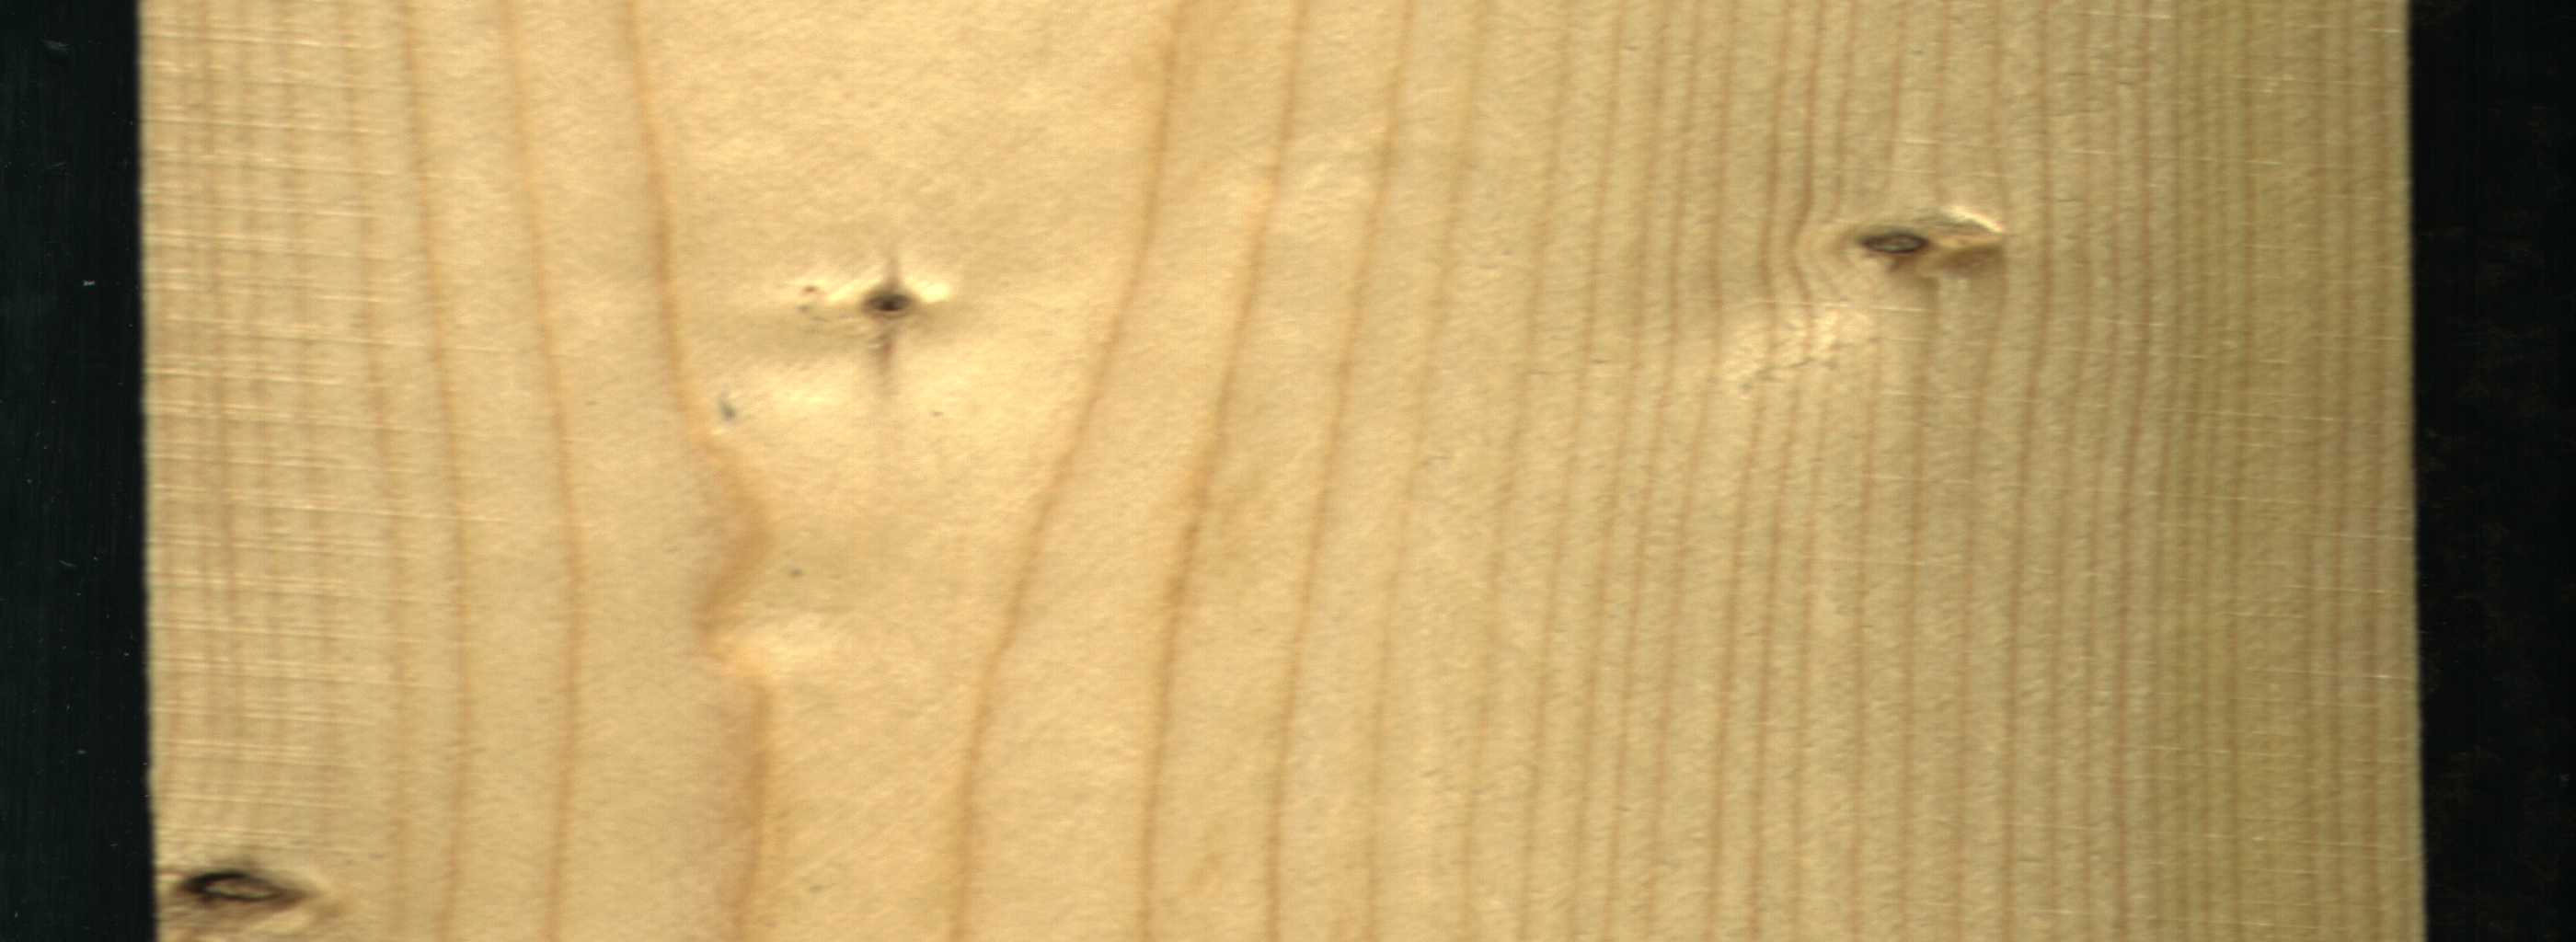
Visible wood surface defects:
Dead_Knot
Live_Knot
Live_Knot